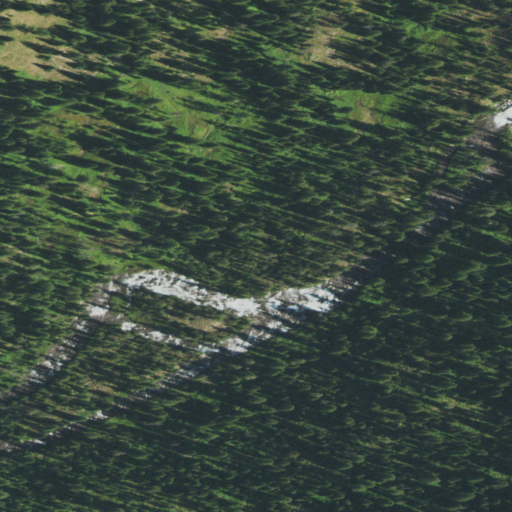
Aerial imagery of island in Wyoming named Treasure Island containing evergreen forest, woody wetlands, and deciduous forest